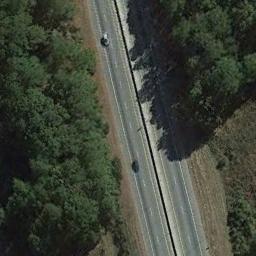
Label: freeway